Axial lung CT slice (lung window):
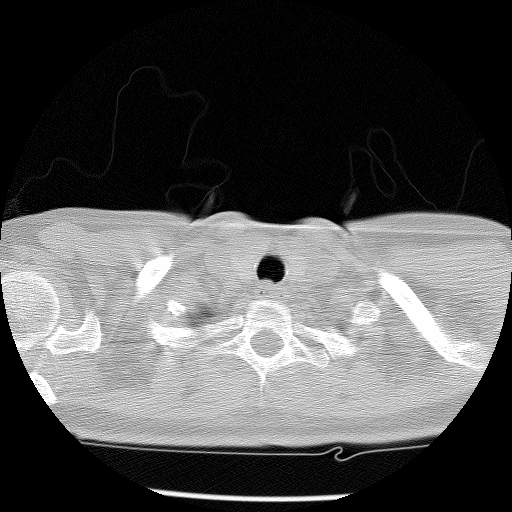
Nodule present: no